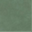
Piece: xx